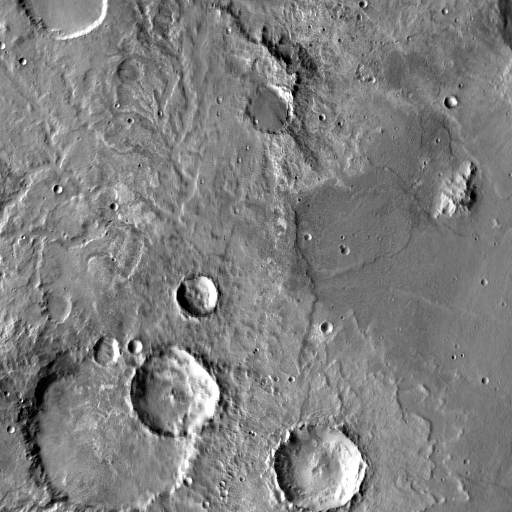
Crater classes present: Background, Other, Layered, Buried, Secondary